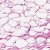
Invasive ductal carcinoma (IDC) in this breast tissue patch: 0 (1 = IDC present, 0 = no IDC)